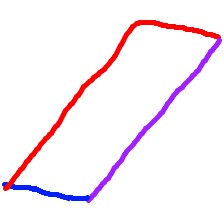
Shape: parallelogram